Question: There is a program that parse a certain table from the site . Works great . I want to parse another table from the site . By the tag number "table" they are the same . I am trying to use the same program , but it gives an error : Run-time error 91 in the line :
'''
If oRow.Cells(y).Children.Length > 0 Then
'''
New table : <URL>
Old table : <URL>
New table : in the attached picture
'''
Function extractTable(Ssilka As String, book1 As Workbook, iLoop As Long)
Dim oDom As Object, oTable As Object, oRow As Object
Dim iRows As Integer, iCols As Integer
Dim x As Integer, y As Integer
Dim data()
Dim vata()
Dim tata()
Dim oHttp As Object
Dim oRegEx As Object
Dim sResponse As String
Dim oRange As Range
Dim odRange As Range
' get page
Set oHttp = CreateObject("MSXML2.XMLHTTP")
oHttp.Open "GET", Ssilka, False
oHttp.Send
' cleanup response
sResponse = StrConv(oHttp.responseBody, vbUnicode)
Set oHttp = Nothing
sResponse = Mid$(sResponse, InStr(1, sResponse, "<!DOCTYPE "))
Set oRegEx = CreateObject("vbscript.regexp")
With oRegEx
.MultiLine = True
.Global = True
.IgnoreCase = False
.Pattern = "<(script|SCRIPT)[\w\W]+?</>"
sResponse = .Replace(sResponse, "")
End With
Set oRegEx = Nothing
' create Document from response
Set oDom = CreateObject("htmlFile")
oDom.Write sResponse
DoEvents
' table with results, indexes starts with zero
Set oTable = oDom.getelementsbytagname("table")(3)
DoEvents
iRows = oTable.Rows.Length
iCols = oTable.Rows(1).Cells.Length
' first row and first column contain no intresting data
ReDim data(1 To iRows - 1, 1 To iCols - 1)
ReDim vata(1 To iRows - 1, 1 To iCols - 1)
ReDim tata(1 To iRows - 1, 1 To iCols - 1)
' fill in data array
For x = 1 To iRows - 1
Set oRow = oTable.Rows(x)
For y = 1 To iCols - 1
If oRow.Cells(y).Children.Length > 0 Then
data(x, y) = oRow.Cells(y).getelementsbytagname("a")(0).getattribute("href")
data(x, y) = Replace(data(x, y), "about:", "http://allscores.ru/soccer/")
vata(x, y) = oRow.Cells(y).innerText
End If
Next y
Next x
Set oRow = Nothing
Set oTable = Nothing
Set oDom = Nothing
Set oRange = book1.ActiveSheet.Cells(110, 26 + (iLoop * 21)).Resize(iRows - 1, iCols - 1)
oRange.NumberFormat = "@"
oRange.Value = data
Set odRange = book1.ActiveSheet.Cells(34, 26 + (iLoop * 21)).Resize(iRows - 1, iCols - 1)
odRange.NumberFormat = "@"
odRange.Value = vata
Set oRange = Nothing
Set odRange = Nothing
End Function
'''

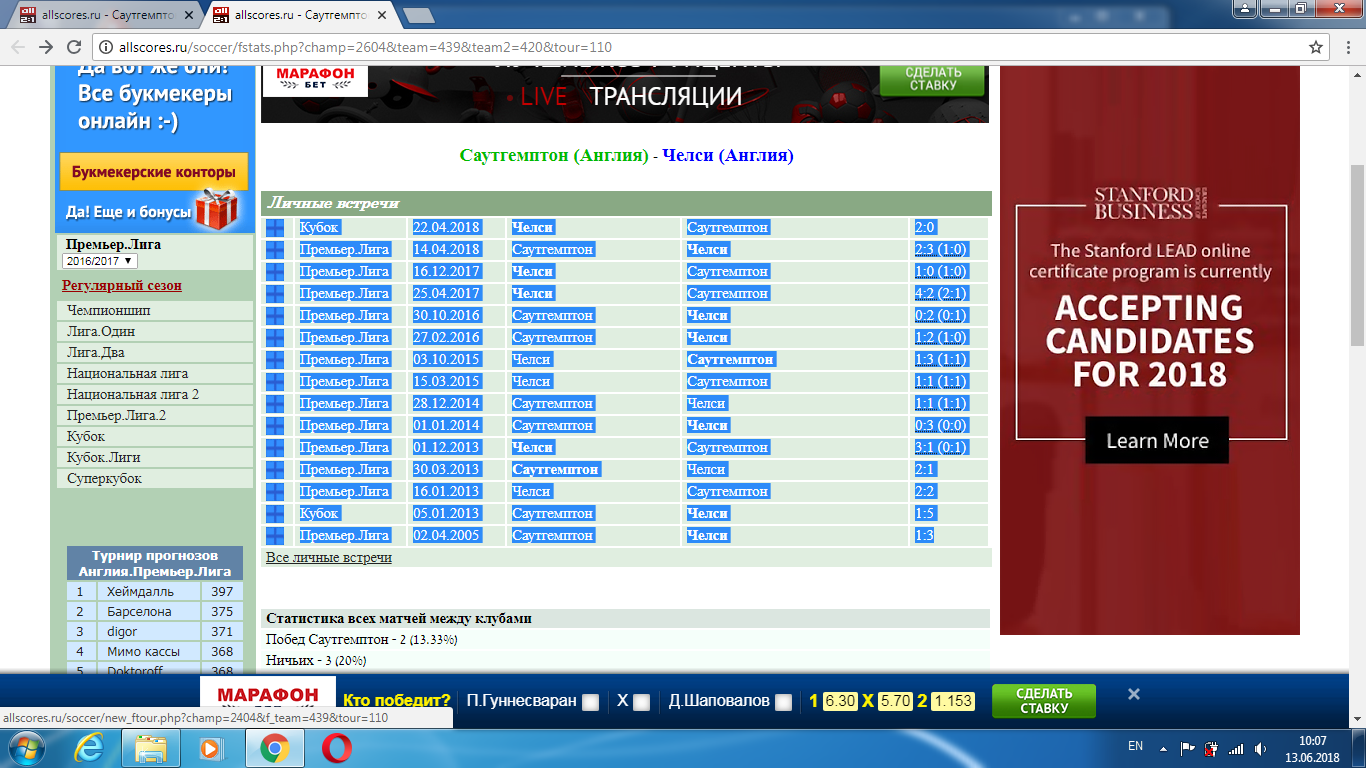
Answer: This is not particularly robust but does grab the values from the table. 'iLoop' is not used.
'''
Option Explicit
Public Sub test()
extractTable "http://allscores.ru/soccer/fstats.php?champ=2604&team=439&team2=420&tour=110", ThisWorkbook, 1
End Sub
Public Sub extractTable(Ssilka As String, book1 As Workbook)
Dim oDom As Object, oTable As Object
Dim oHttp As Object
Dim oRegEx As Object
Dim sResponse As String
Set oHttp = CreateObject("MSXML2.XMLHTTP")
oHttp.Open "GET", Ssilka, False
oHttp.send
sResponse = StrConv(oHttp.responseBody, vbUnicode)
Set oHttp = Nothing
sResponse = Mid$(sResponse, InStr(1, sResponse, "<!DOCTYPE "))
Set oRegEx = CreateObject("vbscript.regexp")
With oRegEx
.MultiLine = True
.Global = True
.IgnoreCase = False
.Pattern = "<(script|SCRIPT)[\w\W]+?</>"
sResponse = .Replace(sResponse, "")
End With
Set oRegEx = Nothing
Set oDom = CreateObject("htmlFile")
oDom.Write sResponse
Set oTable = oDom.getElementsByTagName("table")(3)
Dim b As Object, a As Object
Set b = oTable.getElementsByTagName("TR") 'DispHTMLElementCollection
Dim i As Long, y As Long
With ActiveSheet
For i = 3 To 17 '17-3 gives the 15 rows of interest. Start at 3 to avoid header and empty row.
Set a = b(i).ChildNodes
For y = 1 To a.Length - 1
.Cells(i - 2, y) = a(y).innerText
Next y
Next i
End With
End Sub
'''